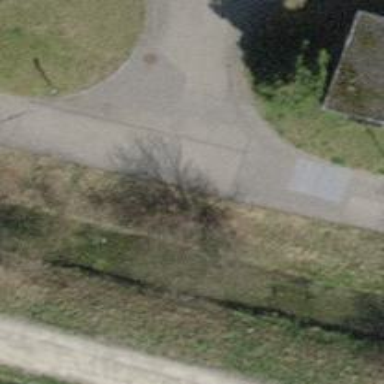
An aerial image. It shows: Asphalt track for cycling.